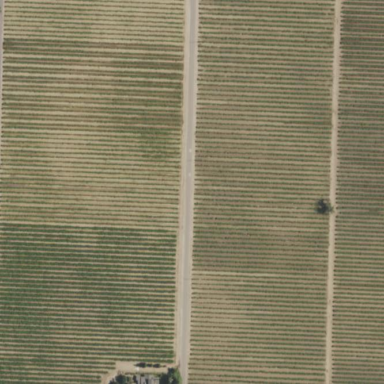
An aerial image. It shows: Beautiful vineyard in the countryside.